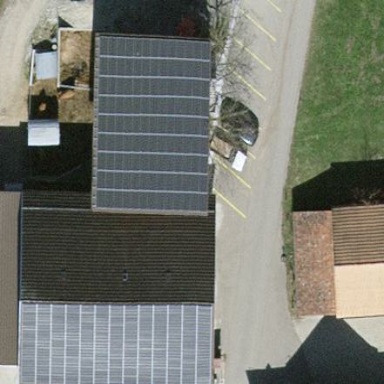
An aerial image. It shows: Solar power generator with photovoltaic panels.